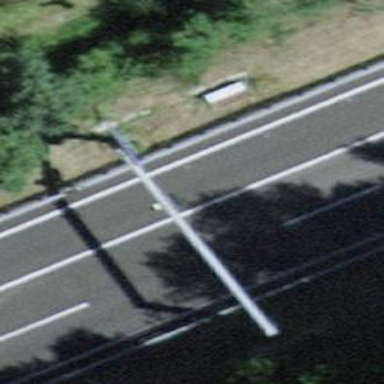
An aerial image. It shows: Gantry with traffic signal lights.